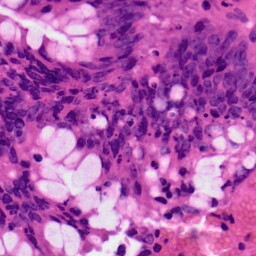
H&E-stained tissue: Colon